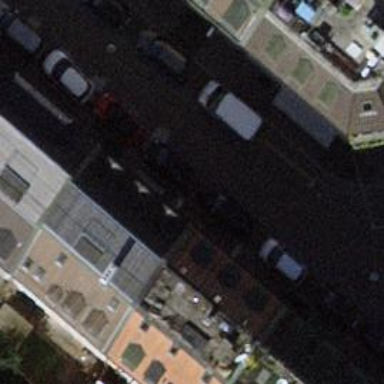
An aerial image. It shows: Parking lane designated for parking.